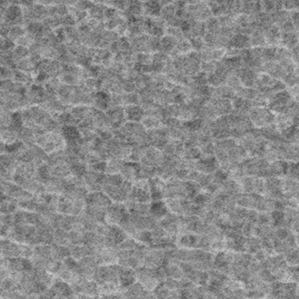
Label: frost